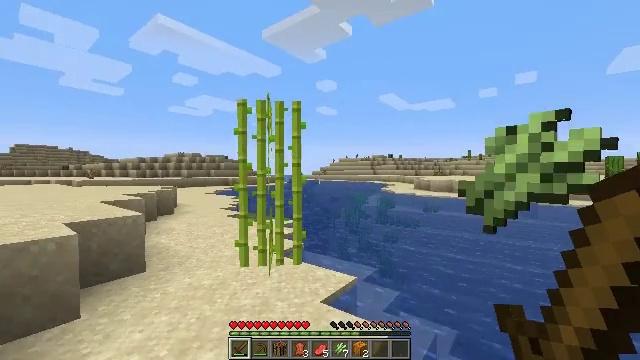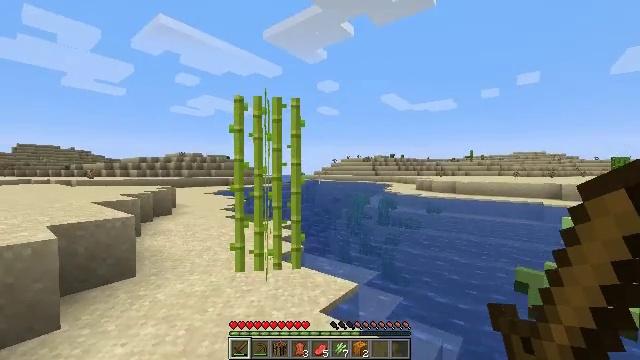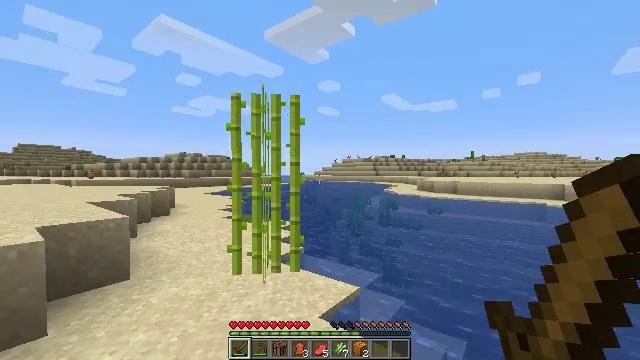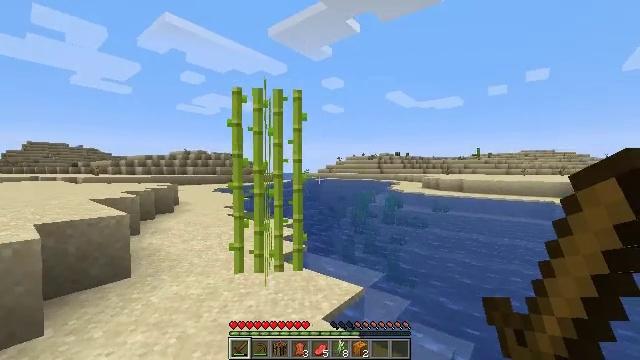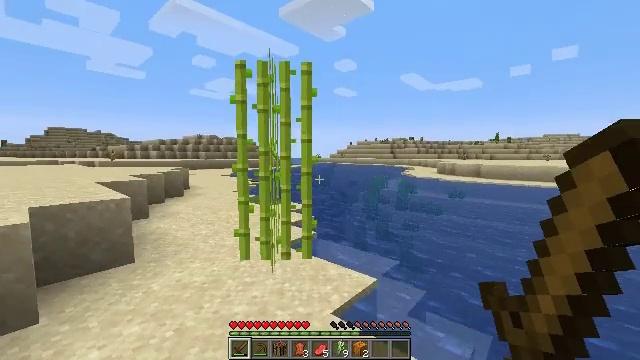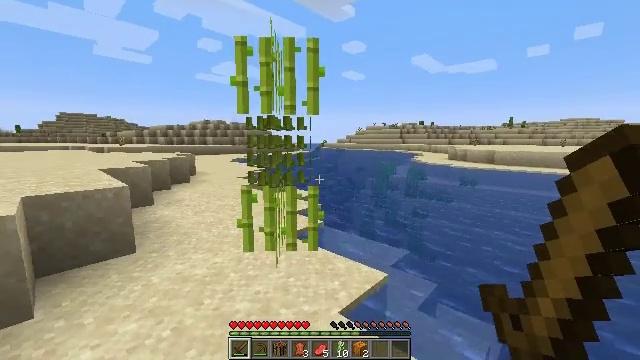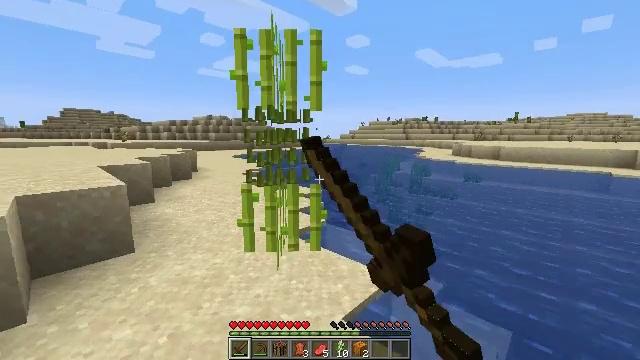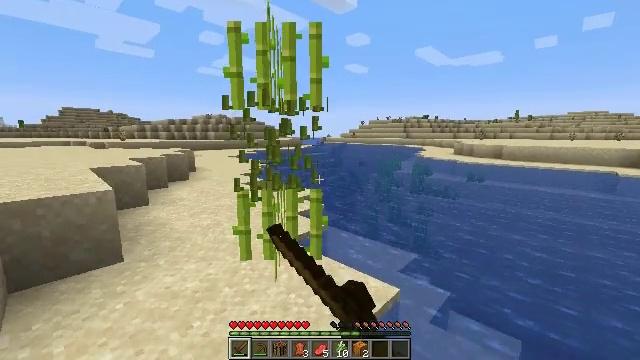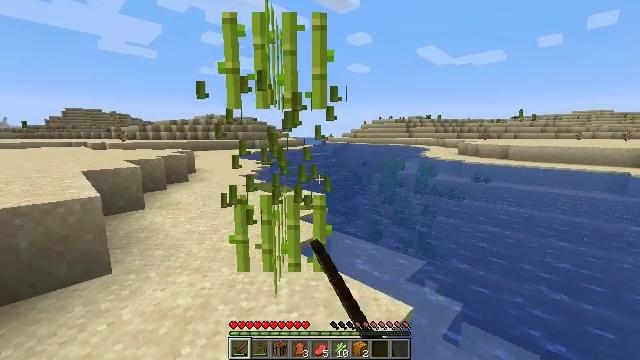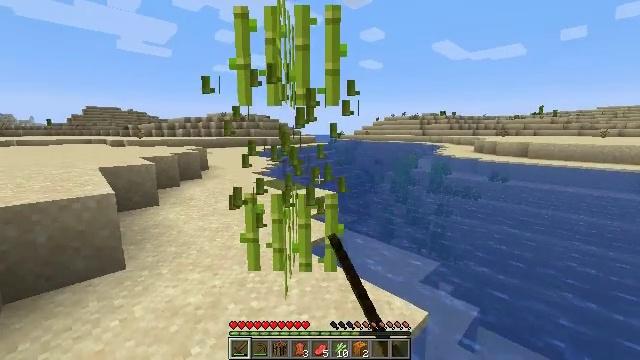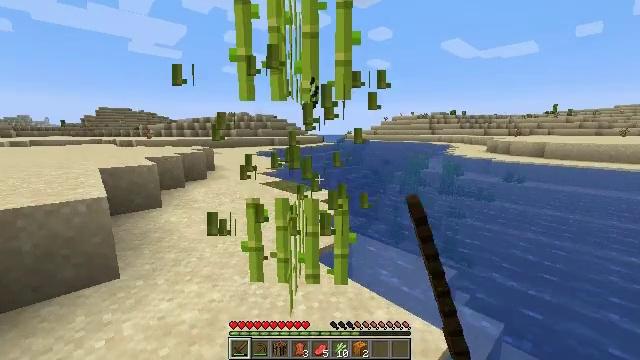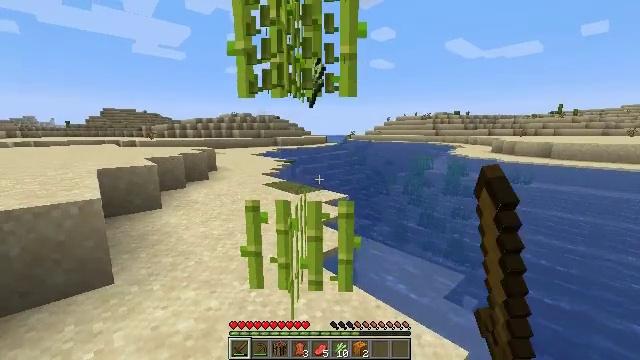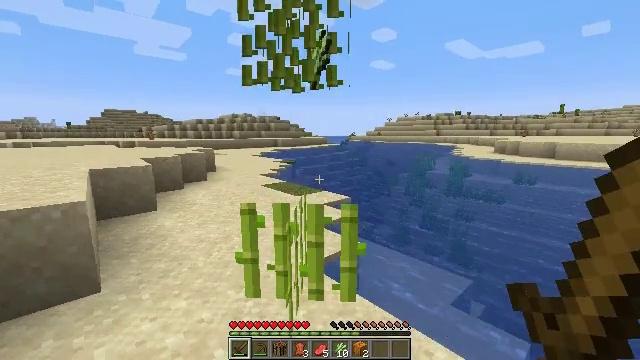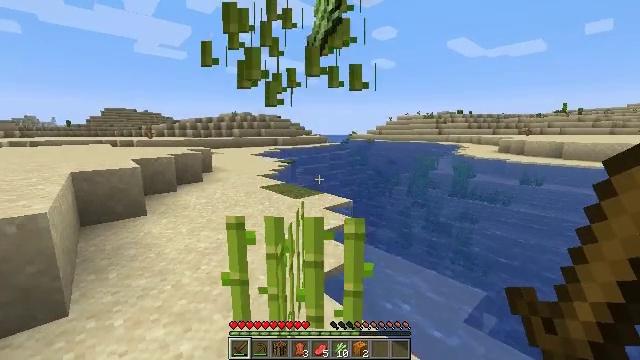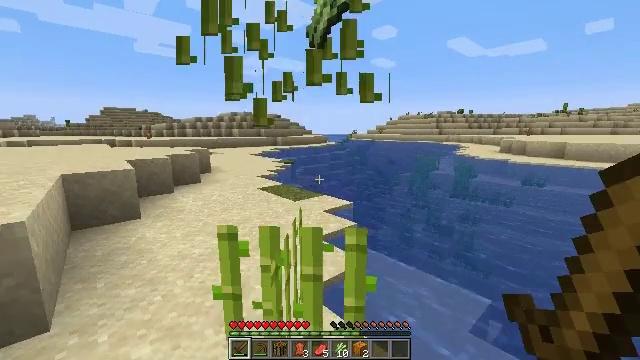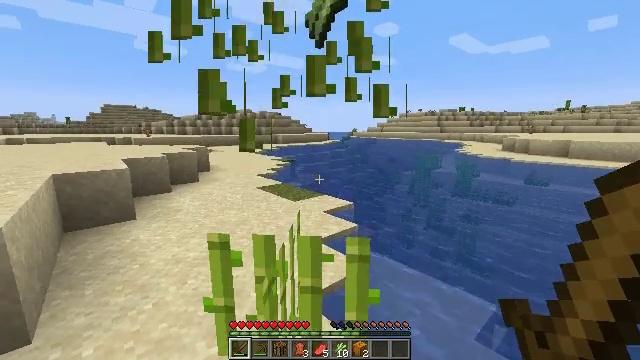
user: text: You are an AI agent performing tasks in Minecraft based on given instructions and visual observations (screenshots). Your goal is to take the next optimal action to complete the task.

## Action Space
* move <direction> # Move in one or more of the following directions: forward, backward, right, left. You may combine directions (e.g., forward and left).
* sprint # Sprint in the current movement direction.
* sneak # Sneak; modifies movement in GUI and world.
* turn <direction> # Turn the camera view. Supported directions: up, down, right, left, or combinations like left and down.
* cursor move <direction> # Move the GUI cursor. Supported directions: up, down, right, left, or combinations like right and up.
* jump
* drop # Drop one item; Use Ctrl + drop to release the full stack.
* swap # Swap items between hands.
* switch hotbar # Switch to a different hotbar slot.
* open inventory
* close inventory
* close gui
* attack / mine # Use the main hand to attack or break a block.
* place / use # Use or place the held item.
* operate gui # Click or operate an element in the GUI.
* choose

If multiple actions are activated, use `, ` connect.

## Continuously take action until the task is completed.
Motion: motion action
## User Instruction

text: Collect sugar cane near water sources.
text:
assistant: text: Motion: move forward, attack / mine
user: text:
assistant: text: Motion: move forward, attack / mine
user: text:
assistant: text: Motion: move forward, attack / mine
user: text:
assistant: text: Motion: move forward, turn left and down, attack / mine
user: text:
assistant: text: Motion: move forward, turn left and down, attack / mine
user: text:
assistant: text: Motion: move forward, attack / mine
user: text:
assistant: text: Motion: move forward, attack / mine
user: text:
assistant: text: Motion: move forward, attack / mine
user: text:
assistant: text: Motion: move forward, turn left, attack / mine
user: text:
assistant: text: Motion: move forward, turn left, attack / mine
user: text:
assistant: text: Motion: move forward, attack / mine
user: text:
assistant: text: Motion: move forward, attack / mine
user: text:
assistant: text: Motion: move forward, attack / mine
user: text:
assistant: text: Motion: move forward, attack / mine
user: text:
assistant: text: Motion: move forward, attack / mine
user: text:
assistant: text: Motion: move forward, turn left and down, attack / mine
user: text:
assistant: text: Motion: move forward, turn left and down, attack / mine
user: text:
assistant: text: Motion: move forward, turn down, attack / mine
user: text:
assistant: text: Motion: move forward, turn down, attack / mine
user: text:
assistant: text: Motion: move forward, attack / mine
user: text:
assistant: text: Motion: move forward, turn left and down, attack / mine
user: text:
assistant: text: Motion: attack / mine